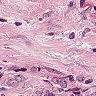
Metastatic tissue present: yes